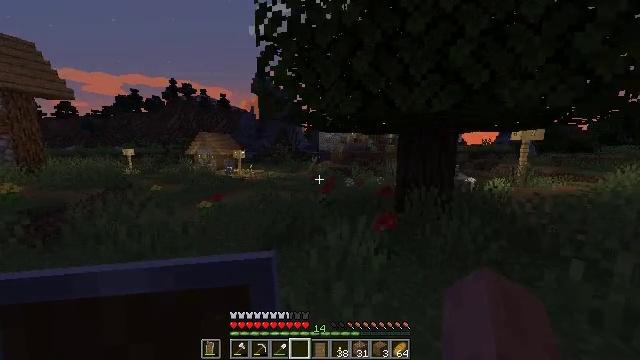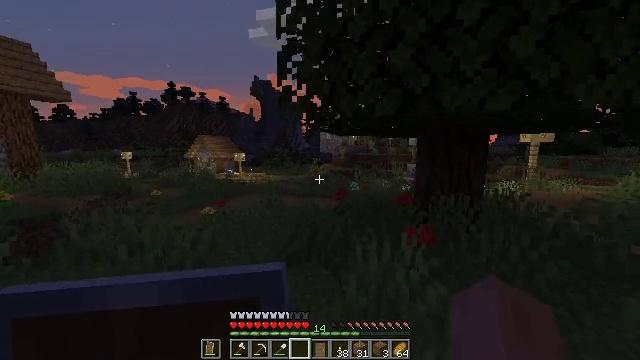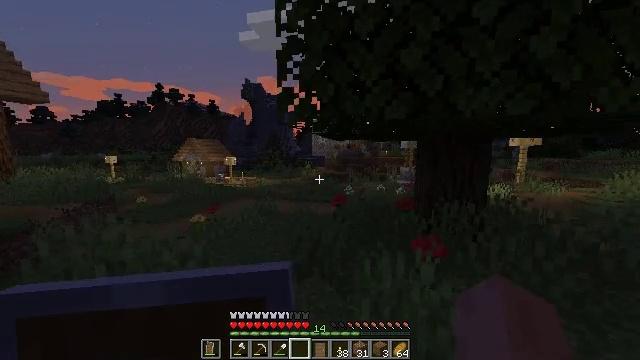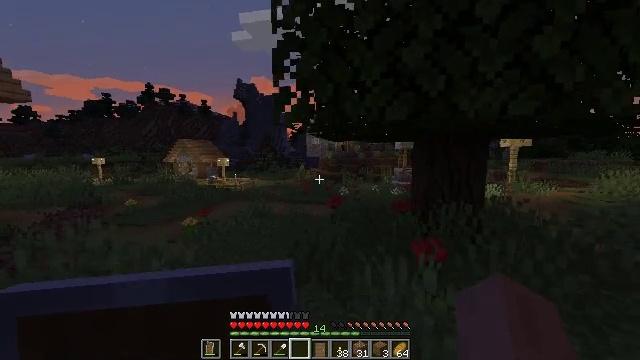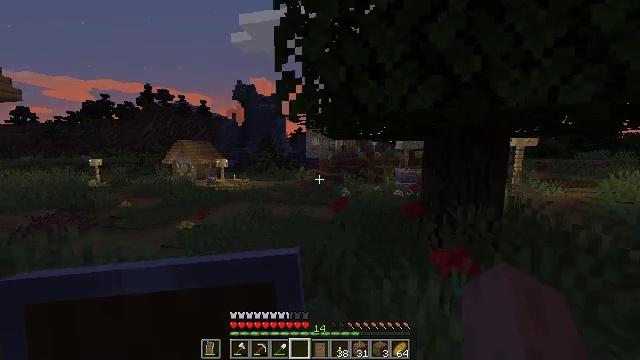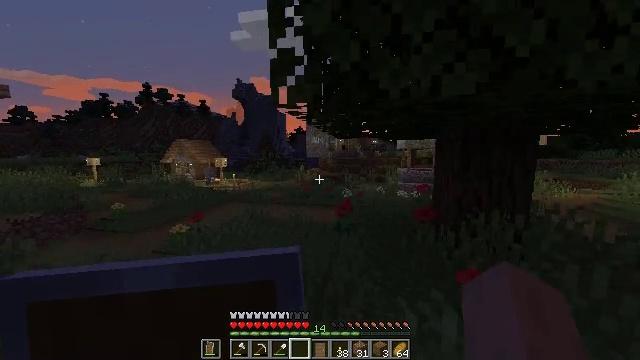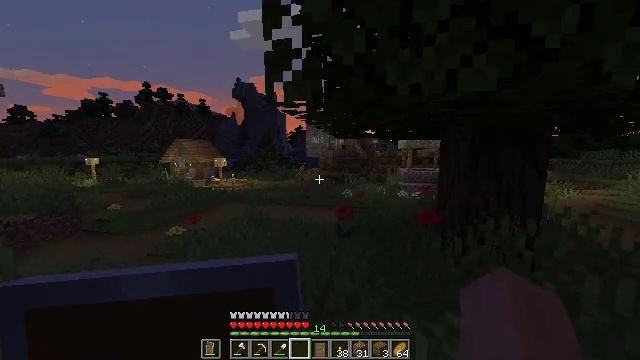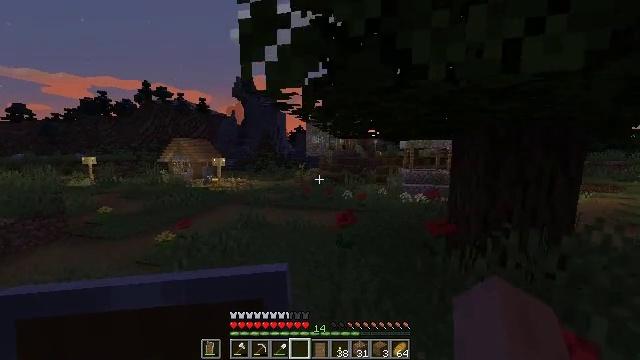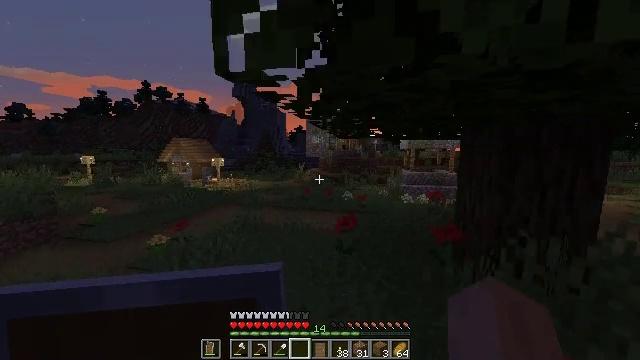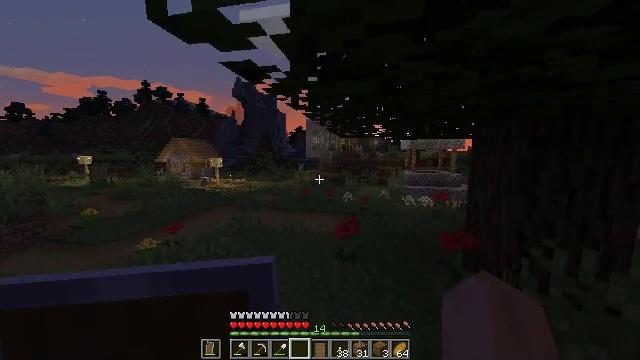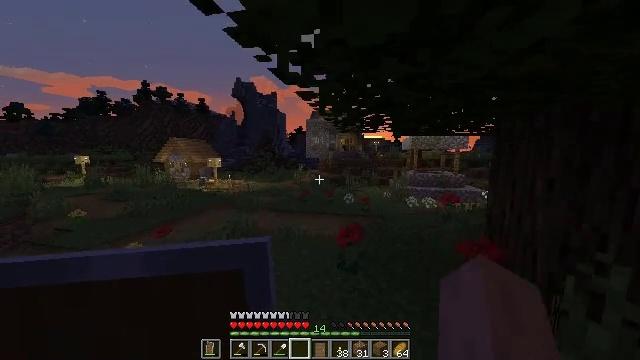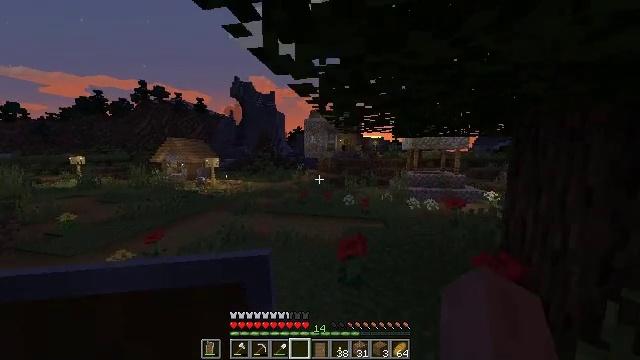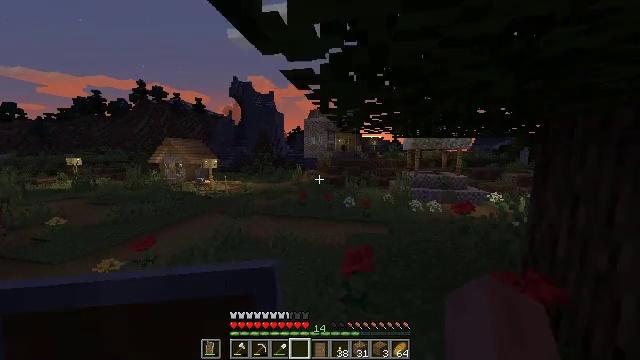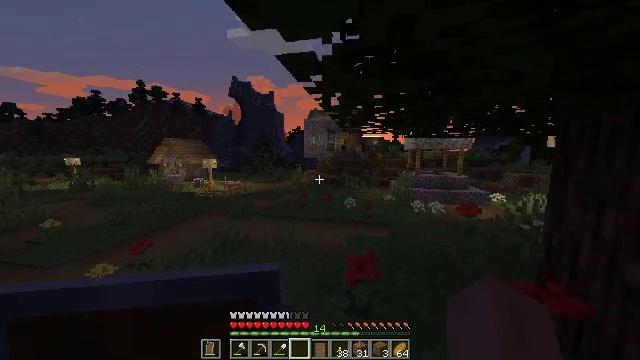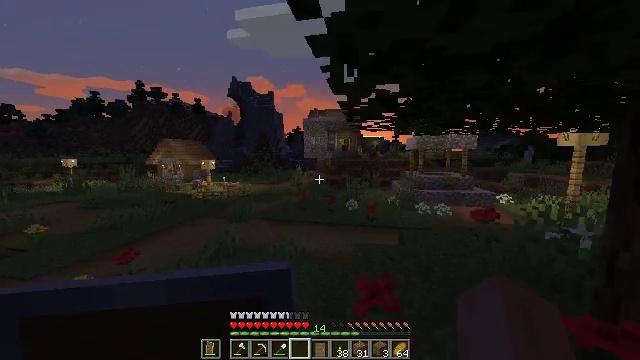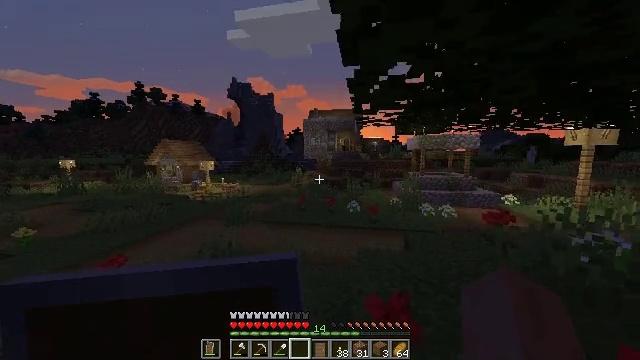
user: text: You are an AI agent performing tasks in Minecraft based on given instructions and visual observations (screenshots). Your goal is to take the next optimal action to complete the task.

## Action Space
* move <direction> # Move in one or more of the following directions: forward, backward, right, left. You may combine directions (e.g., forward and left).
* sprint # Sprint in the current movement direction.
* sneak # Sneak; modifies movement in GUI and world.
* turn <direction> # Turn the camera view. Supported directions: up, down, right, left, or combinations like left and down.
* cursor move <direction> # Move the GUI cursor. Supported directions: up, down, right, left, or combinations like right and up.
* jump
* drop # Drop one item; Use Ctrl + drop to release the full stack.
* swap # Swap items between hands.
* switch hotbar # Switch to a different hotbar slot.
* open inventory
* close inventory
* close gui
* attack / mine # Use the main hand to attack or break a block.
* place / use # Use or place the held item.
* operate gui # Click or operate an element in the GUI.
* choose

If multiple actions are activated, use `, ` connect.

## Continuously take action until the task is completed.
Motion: motion action
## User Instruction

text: Mine the bell from its post.
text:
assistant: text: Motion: move forward and move left, sprint
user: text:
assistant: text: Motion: move forward, sprint, turn right
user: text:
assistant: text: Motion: move forward, sprint, turn right
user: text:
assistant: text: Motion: move forward, sprint
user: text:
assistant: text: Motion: move forward, sprint
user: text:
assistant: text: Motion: move forward, sprint
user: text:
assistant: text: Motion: move forward, sprint
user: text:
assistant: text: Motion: move forward, sprint
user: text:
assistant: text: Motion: move forward, sprint
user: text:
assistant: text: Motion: move forward, sprint
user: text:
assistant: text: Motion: move forward, sprint
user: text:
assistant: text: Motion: move forward, sprint
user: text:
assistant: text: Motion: move forward, sprint
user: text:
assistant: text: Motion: move forward, sprint
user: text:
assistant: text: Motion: move forward, sprint
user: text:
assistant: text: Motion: move forward, sprint
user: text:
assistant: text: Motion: move forward, sprint, turn left and down
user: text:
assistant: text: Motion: move forward, sprint, turn left and down
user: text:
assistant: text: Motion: move forward, sprint, turn left
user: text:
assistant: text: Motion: move forward, sprint, turn left and up
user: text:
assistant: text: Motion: move forward, sprint, turn left
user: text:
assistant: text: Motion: move forward, sprint
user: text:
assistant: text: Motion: move forward and move right, sprint
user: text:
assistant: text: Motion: move forward and move right, sprint
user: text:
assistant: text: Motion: move forward and move right, sprint
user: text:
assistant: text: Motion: move forward and move right, sprint
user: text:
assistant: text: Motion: move forward and move right, sprint
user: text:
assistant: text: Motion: move forward and move right, sprint
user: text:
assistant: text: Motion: move forward and move right, sprint
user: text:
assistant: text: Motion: move forward and move right, sprint